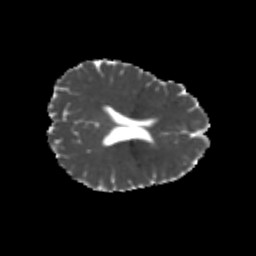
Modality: MD
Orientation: axial
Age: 26
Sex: female
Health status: healthy
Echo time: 0.074 s